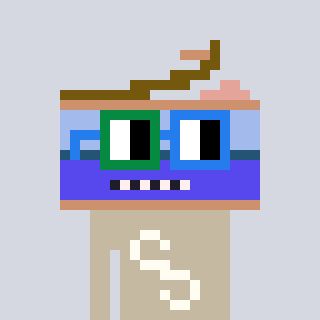
a pixel art character with square green and blue glasses, a canned ham-shaped head and a bege-colored body on a cool background